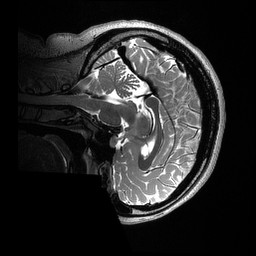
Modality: T2w
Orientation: sagittal
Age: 22
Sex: female